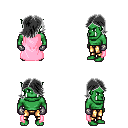
a pixel art fantasy rpg character, male body template, orc, green skin, pink cape, gold greaves, gray swoop hairstyle, metal gloves, four views (front, back, left, right), 2x2 character sprite sheet, small pixel art, hard edges, no anti-aliasing